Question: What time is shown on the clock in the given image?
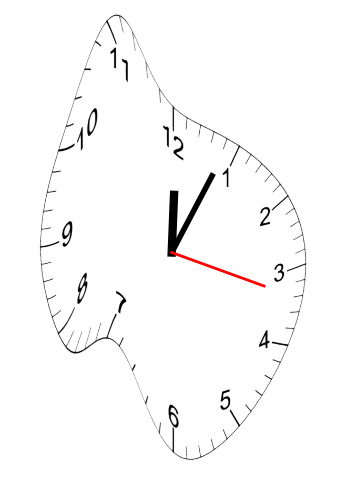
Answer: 12:04:17